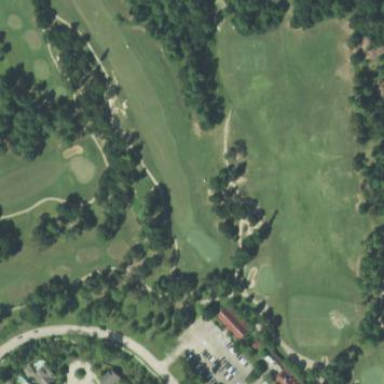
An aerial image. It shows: Driving range for golf on grass.